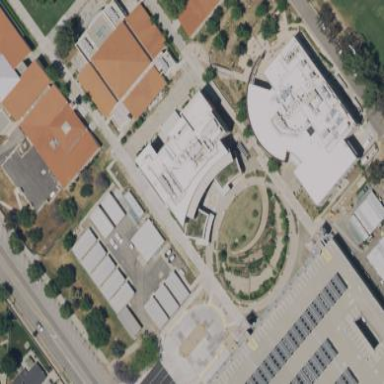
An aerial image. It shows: View of university building.